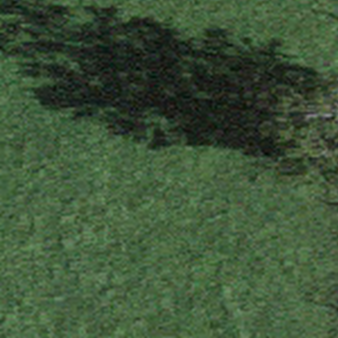
Label: other